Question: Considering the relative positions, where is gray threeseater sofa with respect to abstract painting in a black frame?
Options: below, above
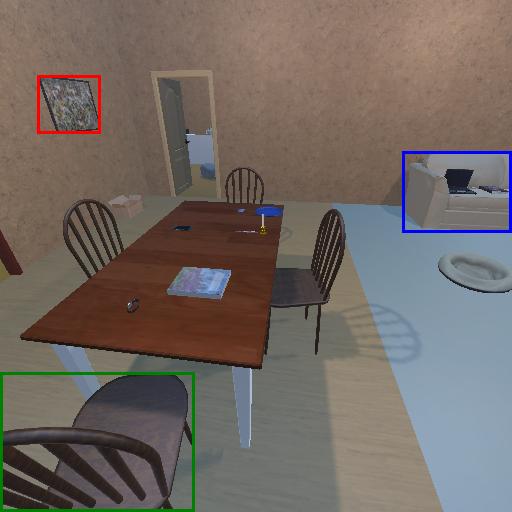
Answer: below